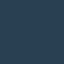
Land use / land cover class: SeaLake